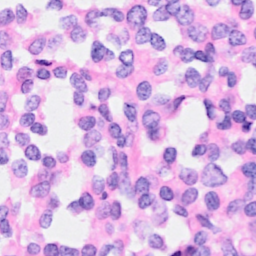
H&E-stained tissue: Breast